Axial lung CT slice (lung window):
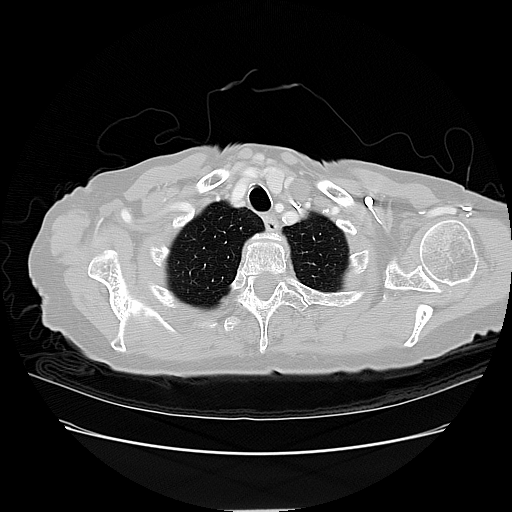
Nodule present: no